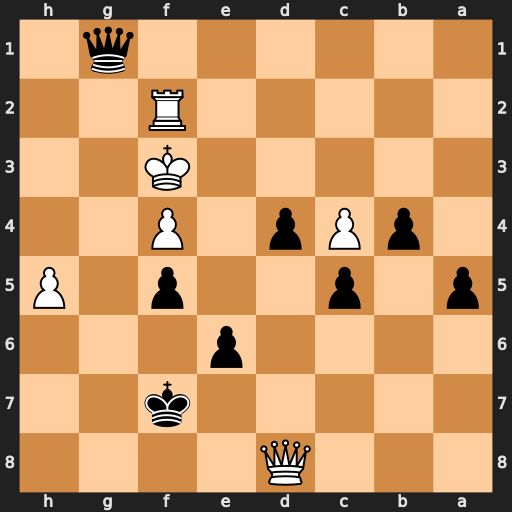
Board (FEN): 3Q4/5k2/4p3/p1p2p1P/1pPp1P2/5K2/5R2/6q1
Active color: b
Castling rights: -
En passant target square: -
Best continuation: Qg4#